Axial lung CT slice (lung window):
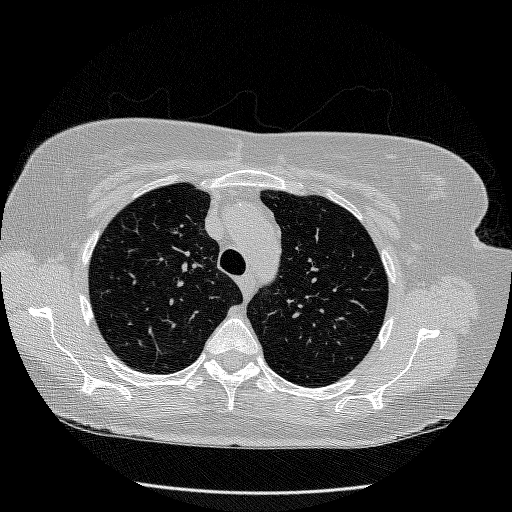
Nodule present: no